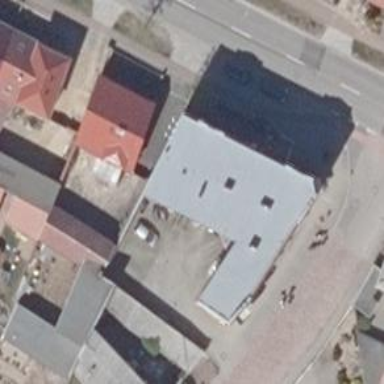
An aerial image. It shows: Café that also functions as bakery.